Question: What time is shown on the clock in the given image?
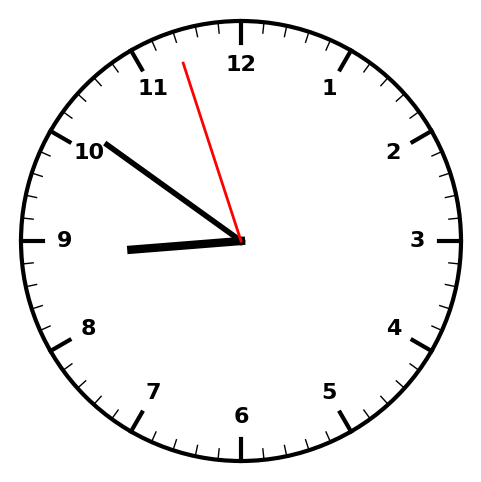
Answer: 08:50:57